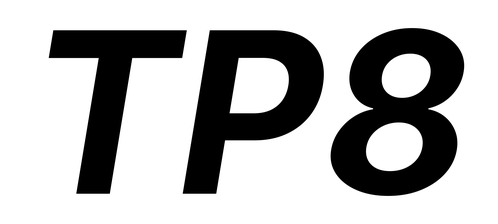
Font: Inter-Italic_Bold_Italic